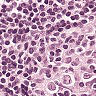
Metastatic tissue present: no